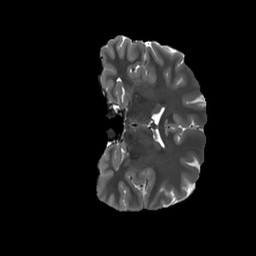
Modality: T2w
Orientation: coronal
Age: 22
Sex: female
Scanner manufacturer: siemens
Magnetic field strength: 3 T
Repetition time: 3.2 s
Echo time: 0.566 s